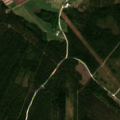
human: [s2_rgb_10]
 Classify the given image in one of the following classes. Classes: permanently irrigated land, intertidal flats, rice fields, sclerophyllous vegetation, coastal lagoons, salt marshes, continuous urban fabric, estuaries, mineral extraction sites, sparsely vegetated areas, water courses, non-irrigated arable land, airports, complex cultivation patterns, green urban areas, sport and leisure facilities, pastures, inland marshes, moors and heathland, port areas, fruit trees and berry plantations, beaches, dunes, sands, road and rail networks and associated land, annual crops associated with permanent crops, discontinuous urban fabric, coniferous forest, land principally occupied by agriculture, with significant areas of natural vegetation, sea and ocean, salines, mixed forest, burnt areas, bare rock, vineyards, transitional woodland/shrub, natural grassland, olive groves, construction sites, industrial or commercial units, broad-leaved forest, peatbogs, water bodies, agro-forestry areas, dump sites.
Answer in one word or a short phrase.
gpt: land principally occupied by agriculture, with significant areas of natural vegetation, coniferous forest, transitional woodland/shrub